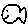
Label: fish